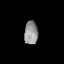
Tissue: lung
Cell type: Fibroblasts
Senescence score: 0.5866
Nuclear area (px): 311
Mean DAPI intensity: 146.367